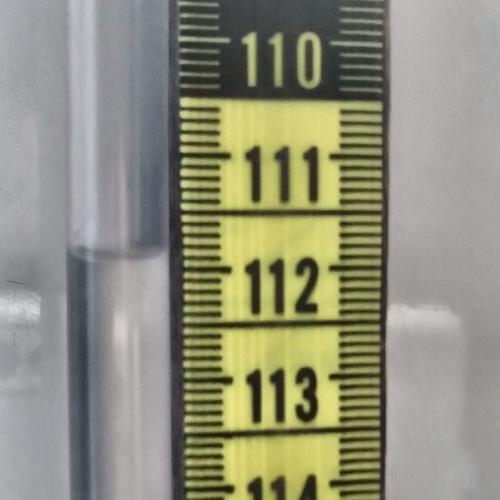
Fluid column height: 111.9 cm